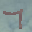
Label: 7